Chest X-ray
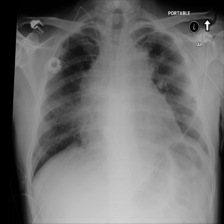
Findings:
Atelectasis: negative
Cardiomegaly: negative
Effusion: negative
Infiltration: negative
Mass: negative
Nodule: negative
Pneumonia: negative
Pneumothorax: negative
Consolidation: negative
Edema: negative
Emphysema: negative
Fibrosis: positive
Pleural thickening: negative
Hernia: negative